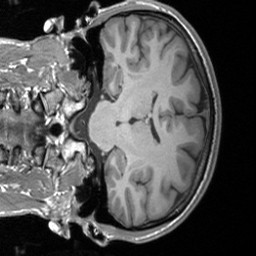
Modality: T1w
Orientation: coronal
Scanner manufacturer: siemens
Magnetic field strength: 3 T
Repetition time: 1.9 s
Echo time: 0.00226 s